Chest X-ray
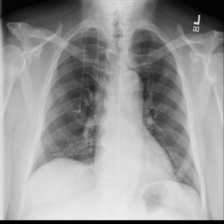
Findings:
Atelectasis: negative
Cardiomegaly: negative
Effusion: negative
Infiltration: positive
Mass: negative
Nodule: negative
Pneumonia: negative
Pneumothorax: negative
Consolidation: negative
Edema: negative
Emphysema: negative
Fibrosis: negative
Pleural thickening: negative
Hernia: negative